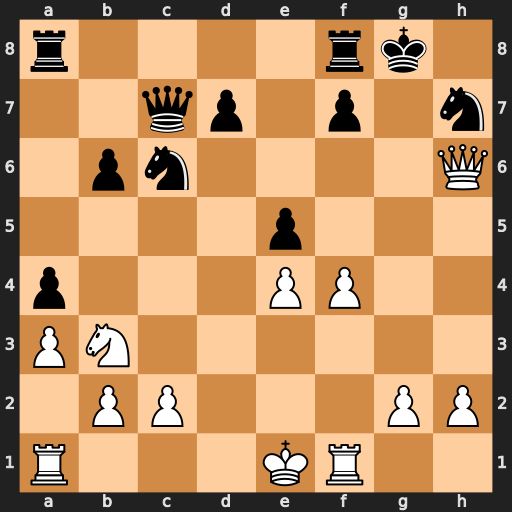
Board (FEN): r4rk1/2qp1p1n/1pn4Q/4p3/p3PP2/PN6/1PP3PP/R3KR2
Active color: w
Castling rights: Q
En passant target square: -
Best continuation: Rf3 exf4 Rh3